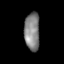
Tissue: skin
Cell type: Fibroblasts
Senescence score: 0.8085
Nuclear area (px): 571
Mean DAPI intensity: 129.9